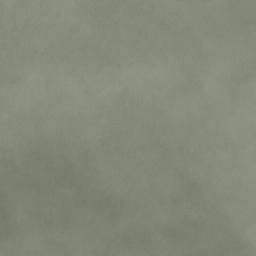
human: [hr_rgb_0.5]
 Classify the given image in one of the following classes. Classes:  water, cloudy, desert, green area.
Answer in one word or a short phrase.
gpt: cloudy